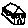
Label: house